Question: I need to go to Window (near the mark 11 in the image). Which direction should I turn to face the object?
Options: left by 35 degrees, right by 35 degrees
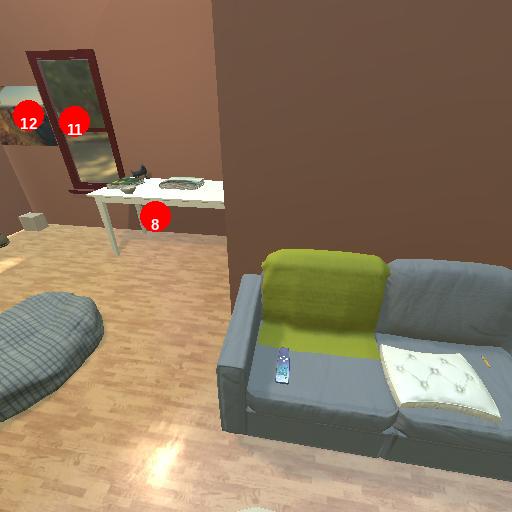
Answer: left by 35 degrees